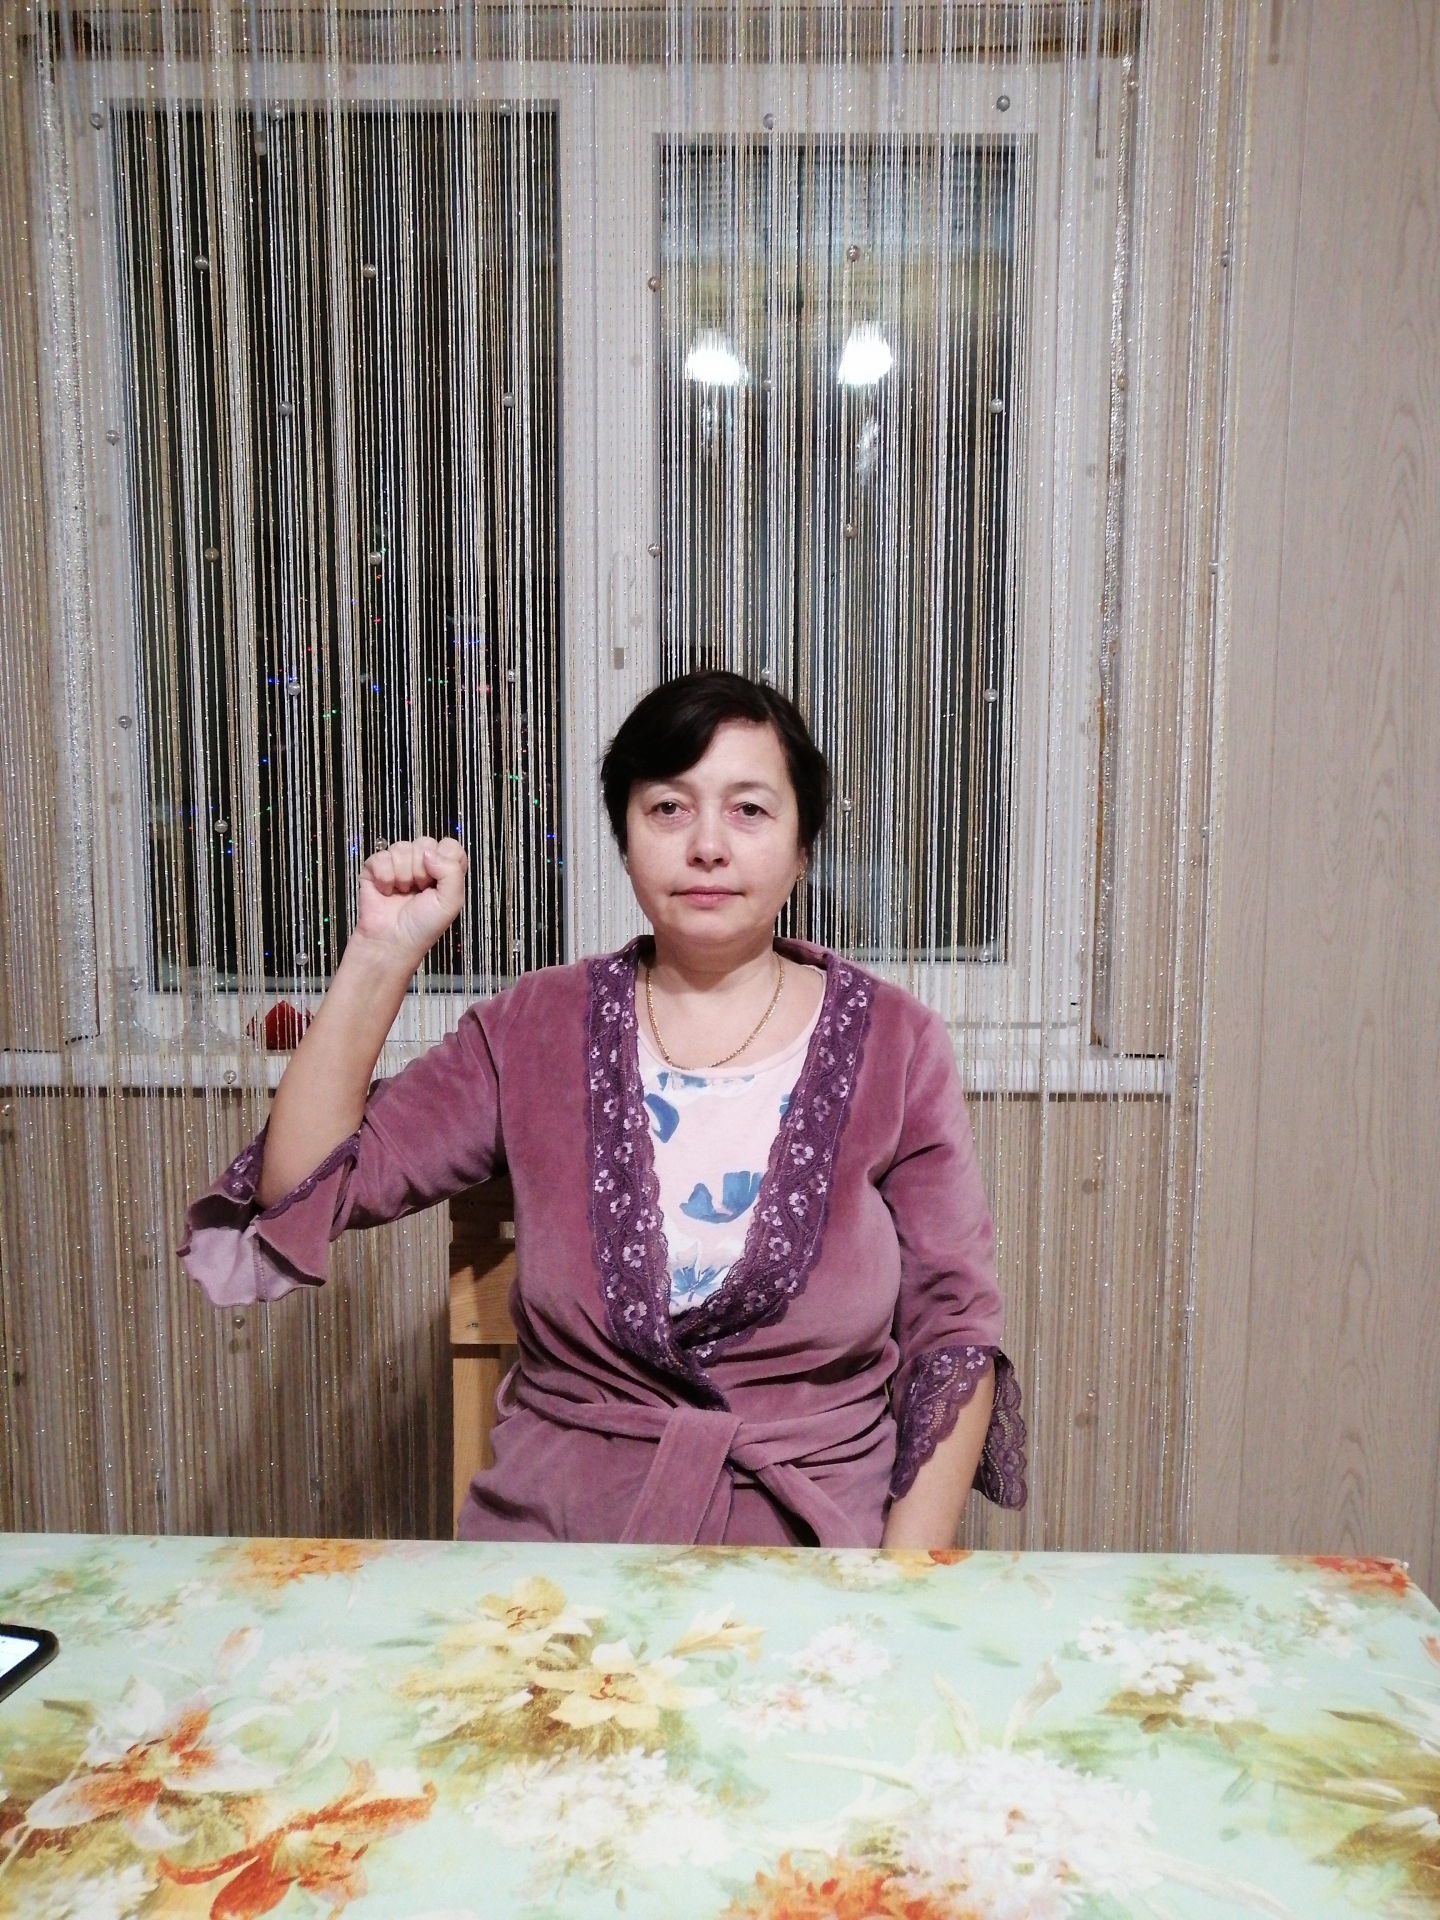
Label: clear